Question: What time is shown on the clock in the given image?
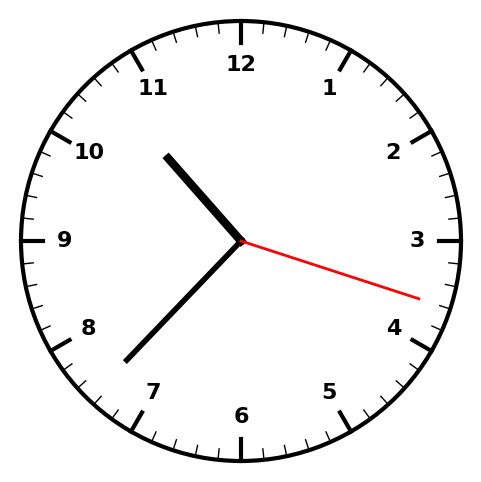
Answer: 10:37:18